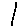
Label: line